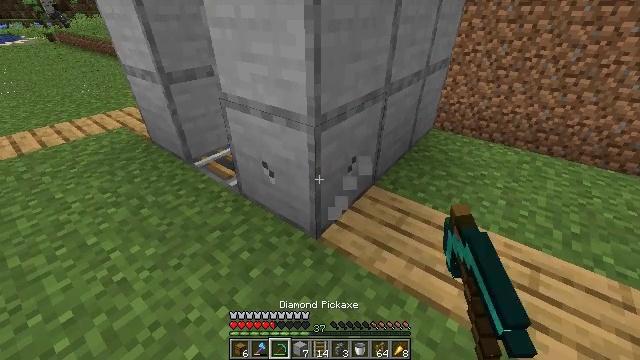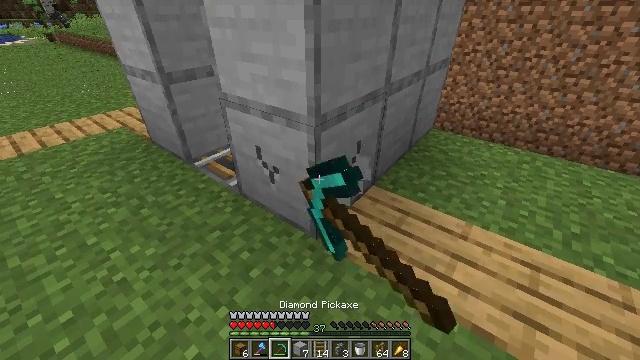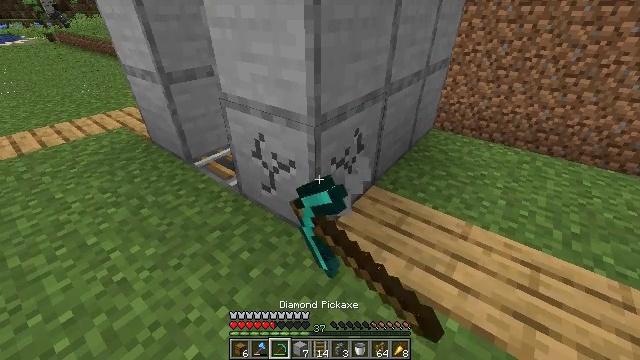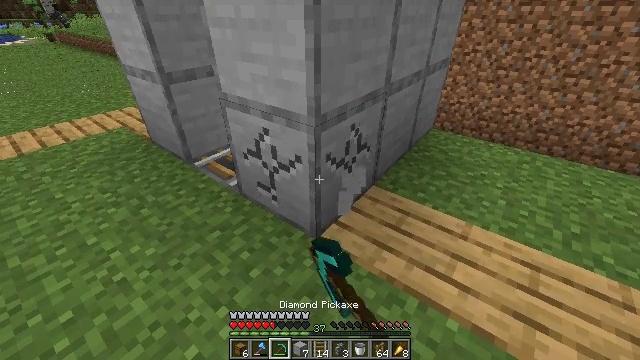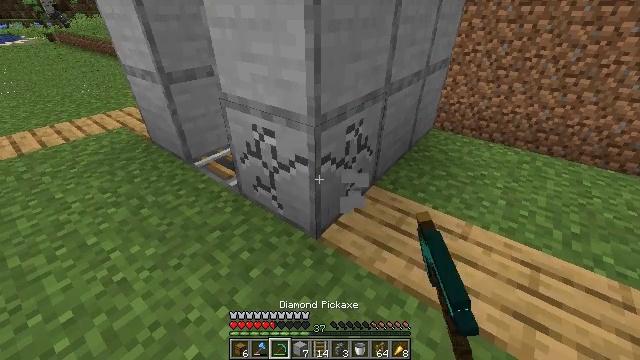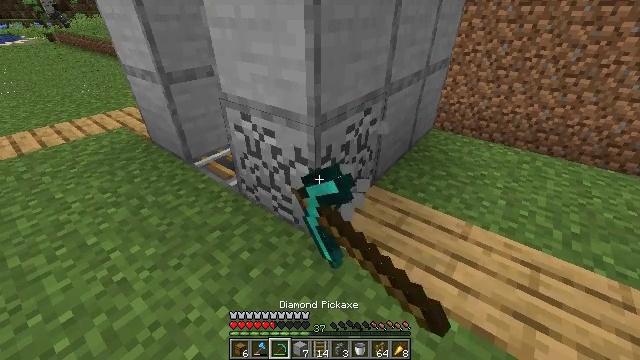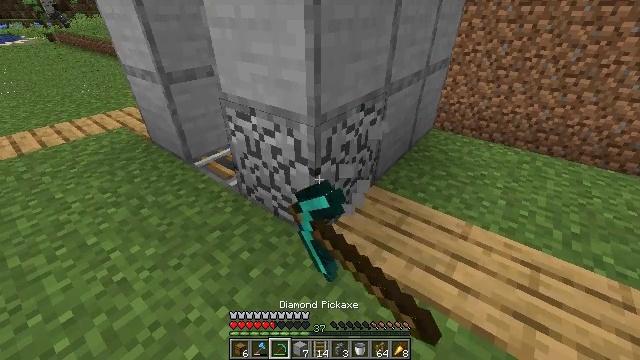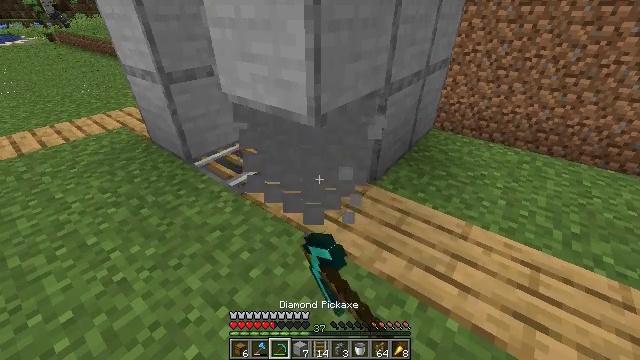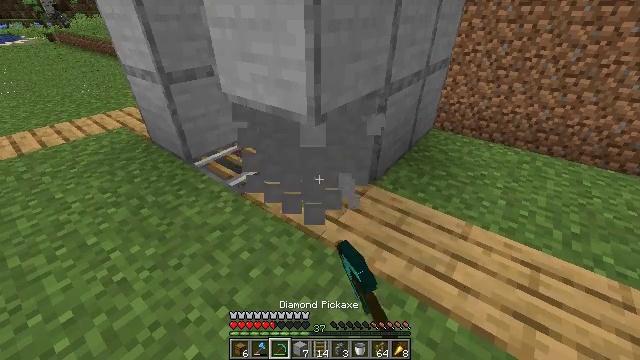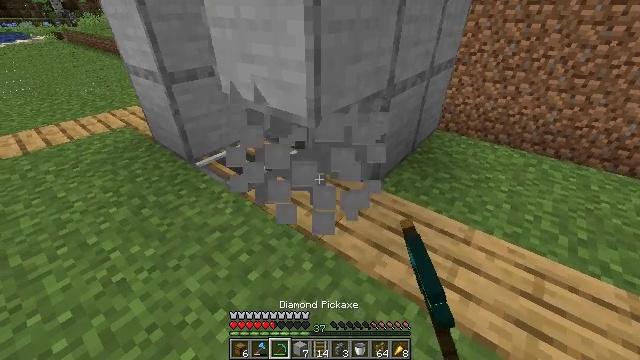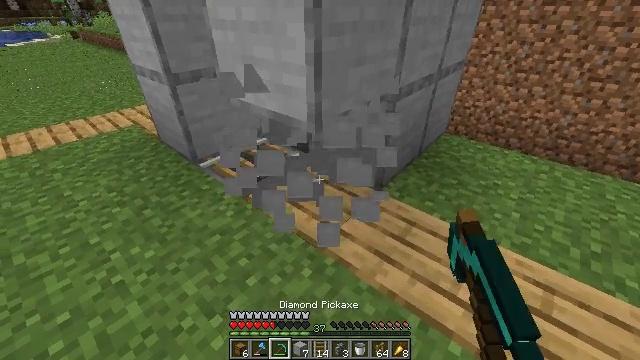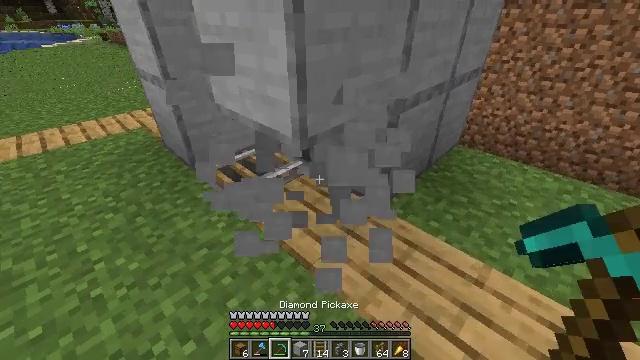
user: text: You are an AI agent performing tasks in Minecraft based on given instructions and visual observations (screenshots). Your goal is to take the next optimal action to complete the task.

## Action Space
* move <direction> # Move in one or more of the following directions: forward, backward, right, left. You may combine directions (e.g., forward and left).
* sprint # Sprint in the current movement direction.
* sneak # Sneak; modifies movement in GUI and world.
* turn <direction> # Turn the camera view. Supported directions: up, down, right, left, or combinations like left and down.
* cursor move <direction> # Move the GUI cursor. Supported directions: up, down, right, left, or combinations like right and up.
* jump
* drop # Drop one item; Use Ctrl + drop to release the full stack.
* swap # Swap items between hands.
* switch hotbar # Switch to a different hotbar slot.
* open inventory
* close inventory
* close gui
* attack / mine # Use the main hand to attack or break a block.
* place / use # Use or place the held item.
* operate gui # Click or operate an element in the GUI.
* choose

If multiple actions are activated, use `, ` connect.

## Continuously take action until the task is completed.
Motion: motion action
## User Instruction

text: Dig and collect smooth stone.
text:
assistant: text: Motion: attack / mine
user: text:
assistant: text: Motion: attack / mine
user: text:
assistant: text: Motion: attack / mine
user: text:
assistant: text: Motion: attack / mine
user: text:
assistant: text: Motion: attack / mine
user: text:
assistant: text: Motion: attack / mine
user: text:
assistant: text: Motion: attack / mine
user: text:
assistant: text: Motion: no_op
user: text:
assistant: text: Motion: move forward and move right, turn left
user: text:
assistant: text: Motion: move forward and move right, turn left
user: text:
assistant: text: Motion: move forward and move right, turn left
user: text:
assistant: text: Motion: no_op